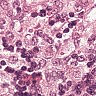
Metastatic tissue present: no